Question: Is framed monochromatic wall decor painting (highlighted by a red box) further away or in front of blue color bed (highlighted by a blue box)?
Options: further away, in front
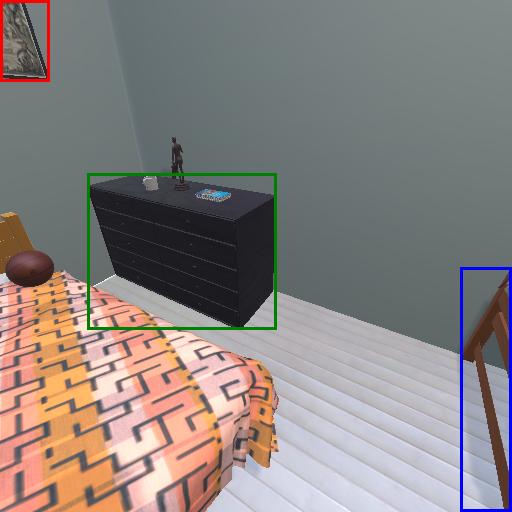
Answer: further away